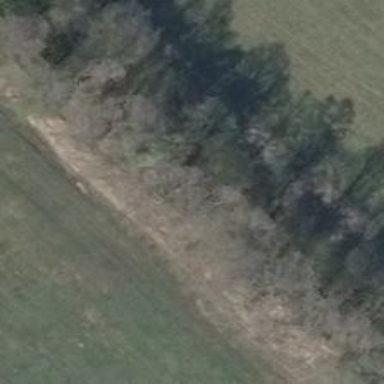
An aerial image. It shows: Row of deciduous broadleaved trees.